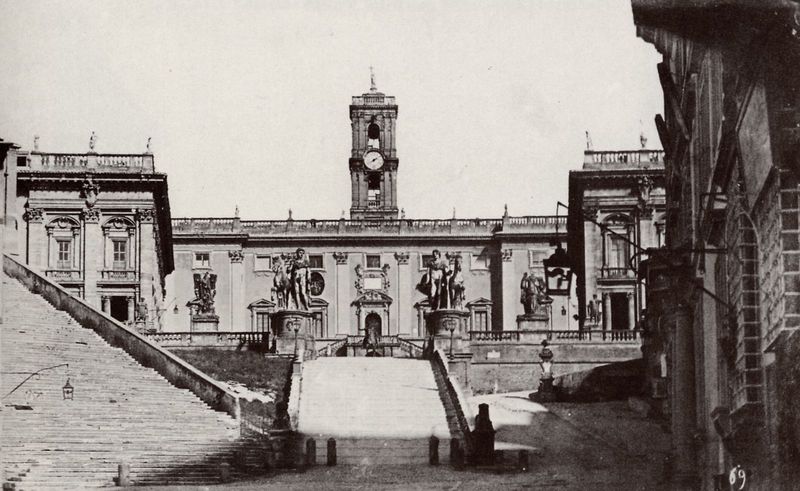
Titel: Das Kapitol in Rom
Künstler: Italienischer Photograph
Standort: Kopenhagen
Institution: Königliche Bibliothek
Schlagwörter: himmel, schatten, weiß, kirchturm, stadt, fenster, frankreich, grau, hell, lampe, laterne, licht, schwarz, säulen, anlage, dach, gebäude, haus, schloss, wand, architektur, barock, sockel, stein, steine, brüstung, renaissance, turm, bogen, fassade, italien, pflaster, venedig, mittag, giebel, mauer, ziegel, hof, platz, pilaster, figuren, treppe, treppen, uhr, aufgang, geländer, stufen, podest, pfosten, foto, fotografie, photographie, eingang, fugen, stangen, hauswand, kloster, palast, palazzo, balustrade, mauerwerk, schwarz weiss, kapitelle, rom, kapitell, photo, fries, dreiecksgiebel, portal, rustika, sims, gesims, skulpturen, risalit, statuen, hellgrau, mezzanin, straßenlaterne, rampe, korinthisch, fotographie, klassik, ziffernblatt, aufnahme, aufstieg, kapitol, turmuhr, bauwerk, attika, eckrisalit, risalite, medici, poller, eckrisalite, mezzaningeschoss, fensterverdachung, korinthische ordnung, piazza, konsolfries, stiegen, italienisch, gelander, segmentbogengiebel, fensterverdachungen, klster, sancoussi, castor